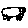
Label: car